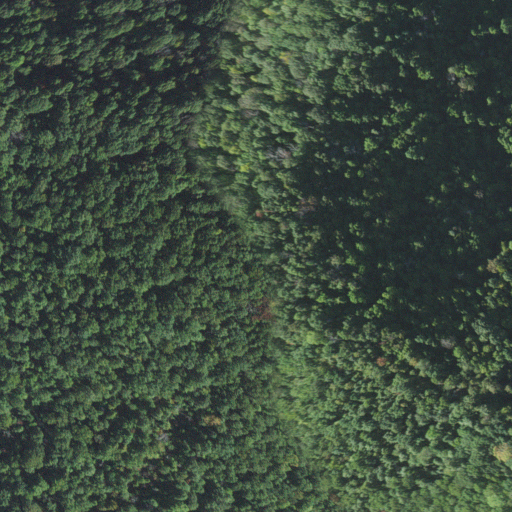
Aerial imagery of mountain in North Carolina named Doubletop Mountain containing only deciduous forest